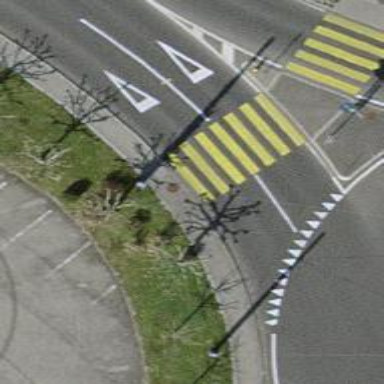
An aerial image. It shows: Uncontrolled zebra crossing on the road.